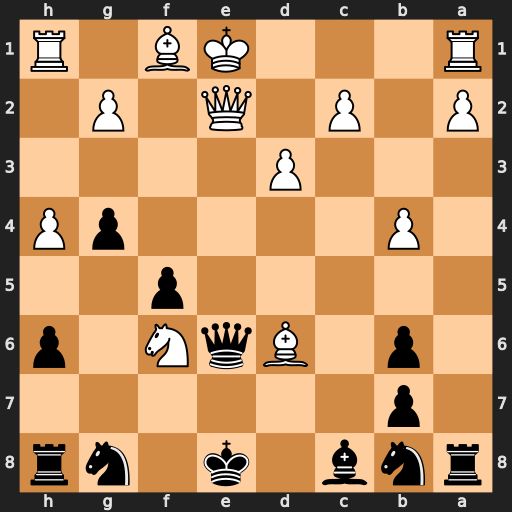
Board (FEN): rnb1k1nr/1p6/1p1BqN1p/5p2/1P4pP/3P4/P1P1Q1P1/R3KB1R
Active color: b
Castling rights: KQkq
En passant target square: -
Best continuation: Nxf6 Qxe6+ Bxe6